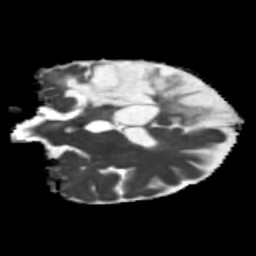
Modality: MD
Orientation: coronal
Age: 63
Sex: female
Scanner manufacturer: siemens
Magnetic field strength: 3 T
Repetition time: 5.25 s
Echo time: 0.08 s